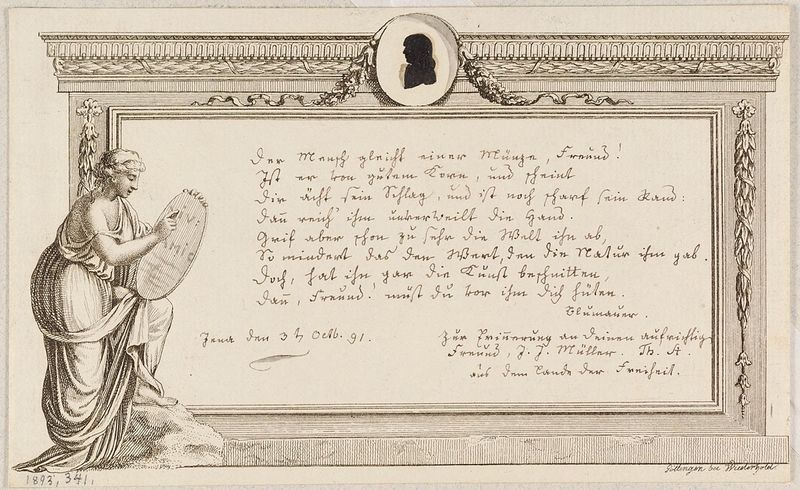
Titel: Blatt aus einer Folge von Kartuschen, Rahmen und Landschaften für Stammbücher
Künstler: Wiederhold
Standort: Hamburg
Institution: Museum für Kunst und Gewerbe Hamburg
Schlagwörter: kopf, weiß, frau, profil, schwarz, tod, gesten, spiegel, schrift, papier, grafik, graphik, inschrift, lesen, ornamente, fotografie, photographie, medaillon, druck, druckgraphik, druckgrafik, radierung, girlanden, scherenschnitt, brief, freundschaft, sütterlin, andenken, schwazr, reproduktionen, nachruf, blumengewinde, 1891, druckerzeugnisse, armhaltungen, ornamentstich, vorlageblätter, porträtmedaillon